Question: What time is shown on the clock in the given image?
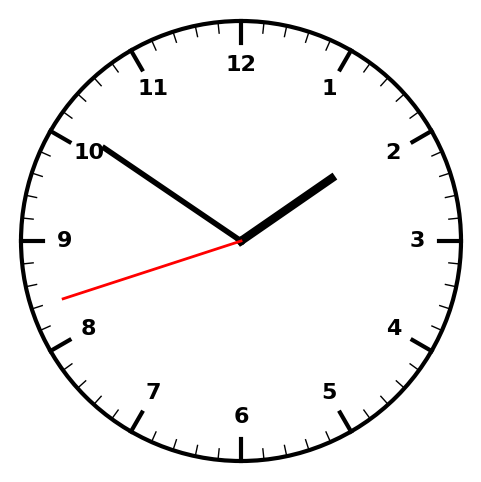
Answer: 01:50:42